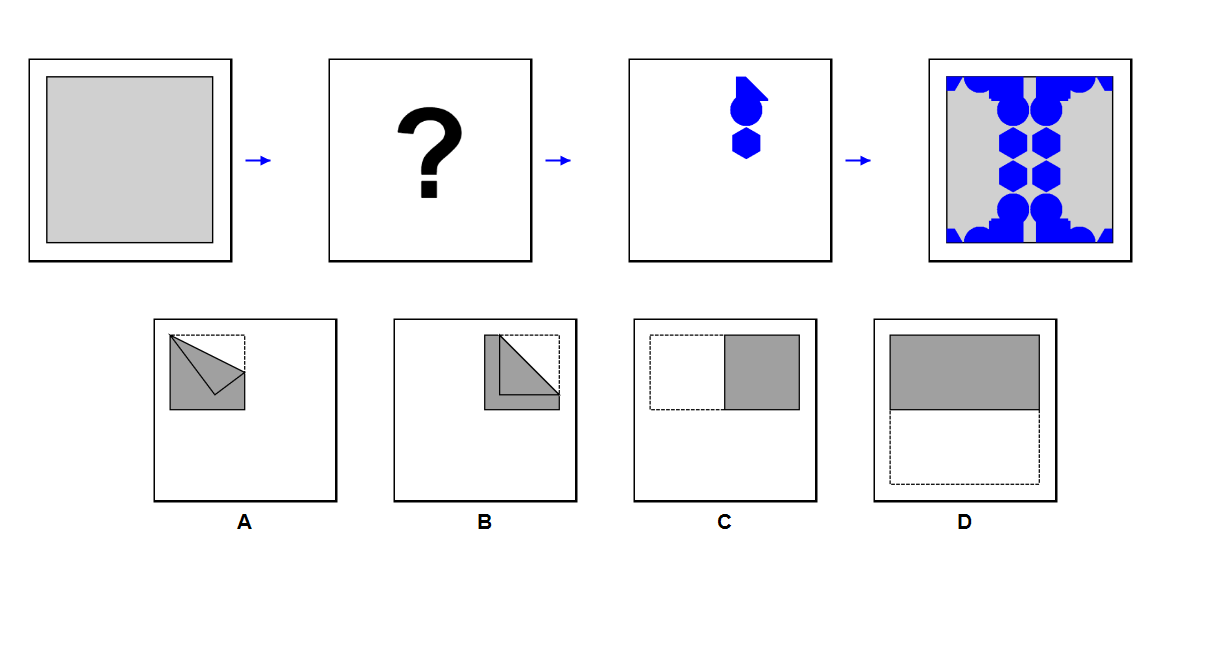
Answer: A